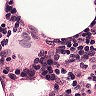
Metastatic tissue present: no